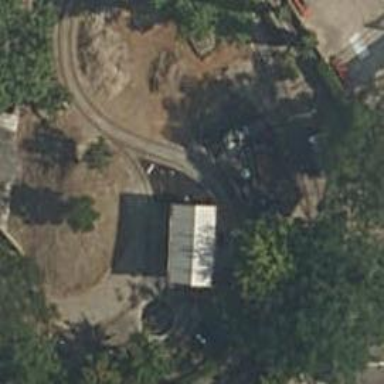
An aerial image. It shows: Miniature railway.